Chest X-ray. View position: AP
Patient age: 63
Patient sex: F
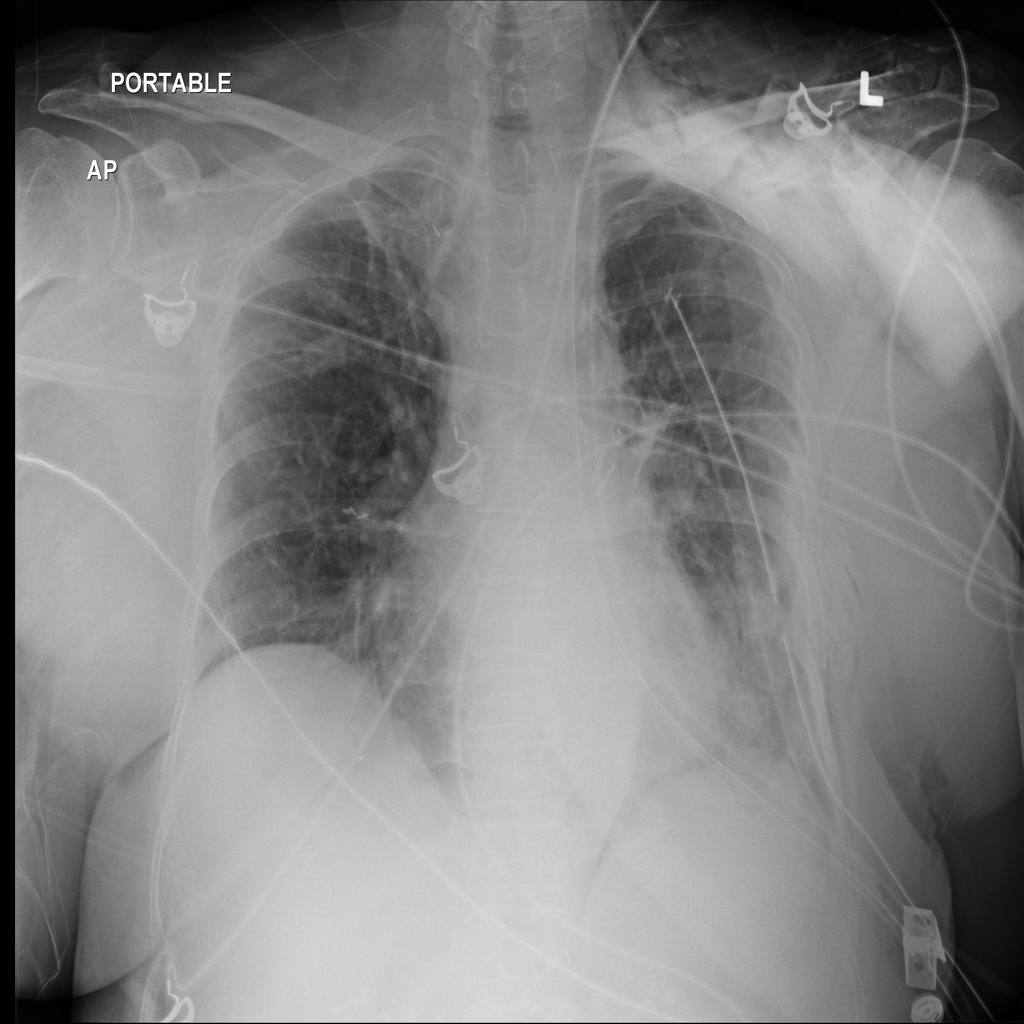
Finding: Pneumothorax